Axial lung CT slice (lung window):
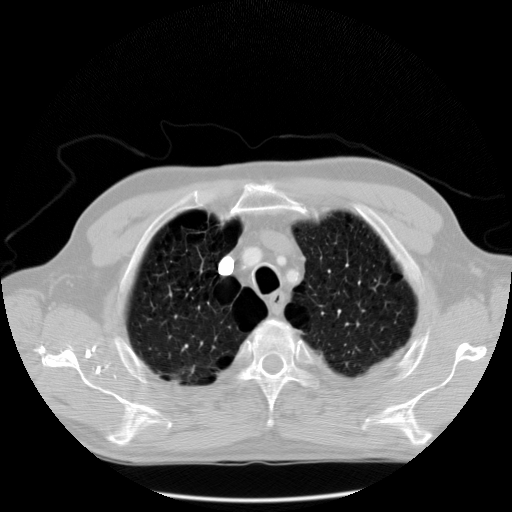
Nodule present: no